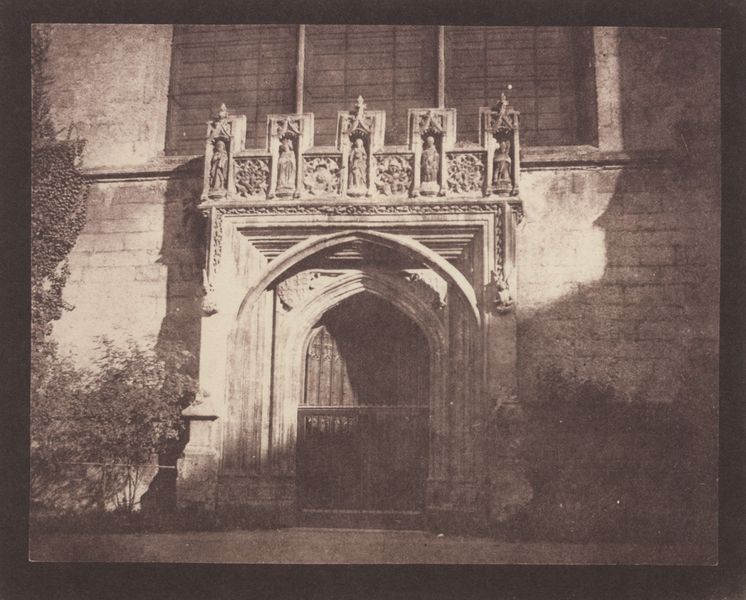
Titel: Oxford, Portal der Christkirche
Künstler: William Henry Fox Talbot
Standort: Lacock (UK)
Institution: Sammlung Lacock
Schlagwörter: baum, dunkel, schatten, weiß, bäume, fenster, frankreich, glas, grau, hell, holz, licht, schwarz, säule, säulen, tür, gebäude, schloss, weg, ornament, alt, wand, blass, stein, strauch, busch, büsche, gebüsch, gitter, kirche, sträucher, boden, figur, pflanze, pflanzen, gotik, krone, deutschland, relief, bogen, fassade, mauer, sepia, figuren, könig, detail, verzierung, geschlossen, tor, foto, fotografie, eingang, buch, burg, rechteck, torbogen, dom, mauerwerk, schwarzweiß, münster, ritter, kathedrale, photo, portal, tore, gesims, skulpturen, kreuze, bewachsen, efeu, pforte, statuen, hellgrau, gotisch, spitzbogen, antik, kirchentüre, historismus, baldachin, ausgang, könige, heilige, postkarte, reliefs, holztür, tympanon, nischen, gewände, neogotisch, kirchenfenster, kielbogen, recheckig, abgesperrt, soto, portalfiguren, portalfigur, zu, unschrf